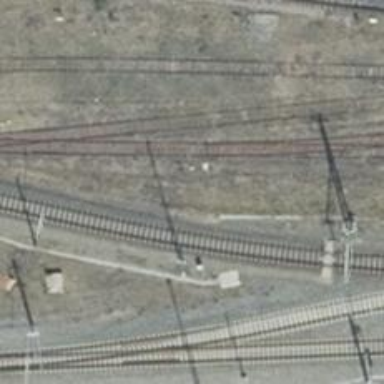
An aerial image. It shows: Abandoned railway.